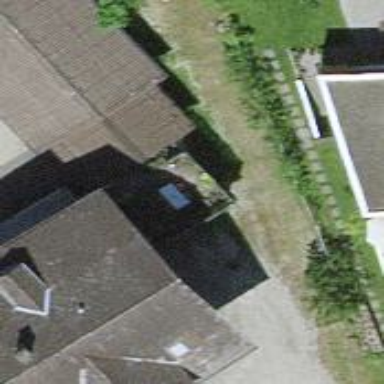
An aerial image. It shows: Garage.